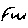
Label: moon